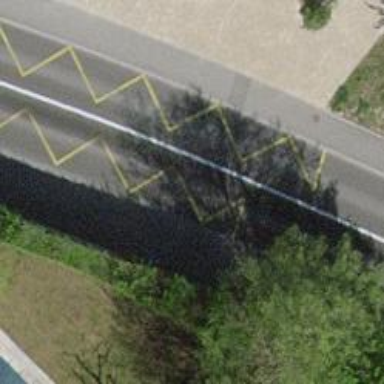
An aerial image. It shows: Tertiary road with asphalt surface and cycle track on the left.